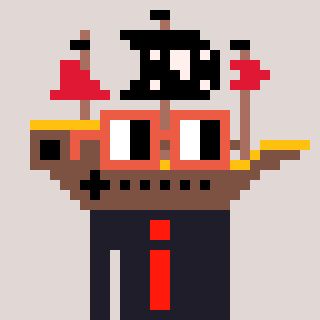
a pixel art character with square orange glasses, a pirateship-shaped head and a grayscale-colored body on a warm background